Interaction volume radius: 5 \u00c5
Interaction volume height: 25 \u00c5
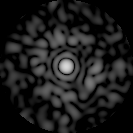
Disorder parameter: 0.8249